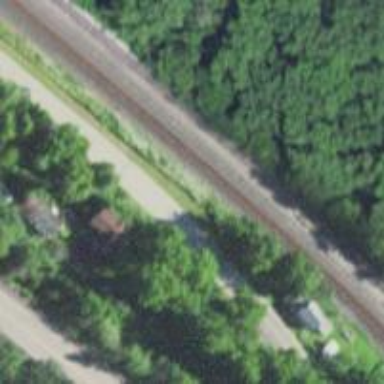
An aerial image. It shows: Rail spur service.